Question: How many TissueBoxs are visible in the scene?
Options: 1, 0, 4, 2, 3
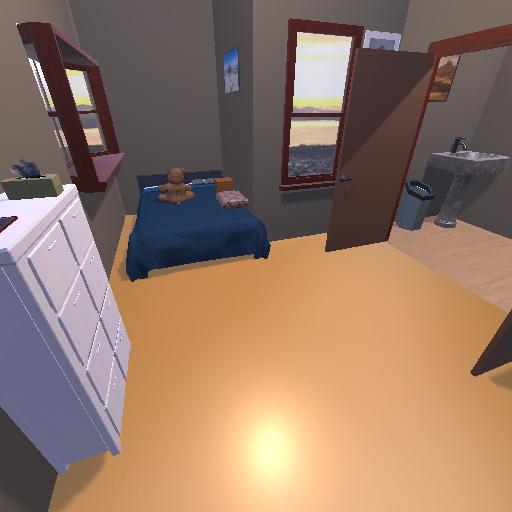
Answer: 1